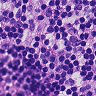
Metastatic tissue present: no